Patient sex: M
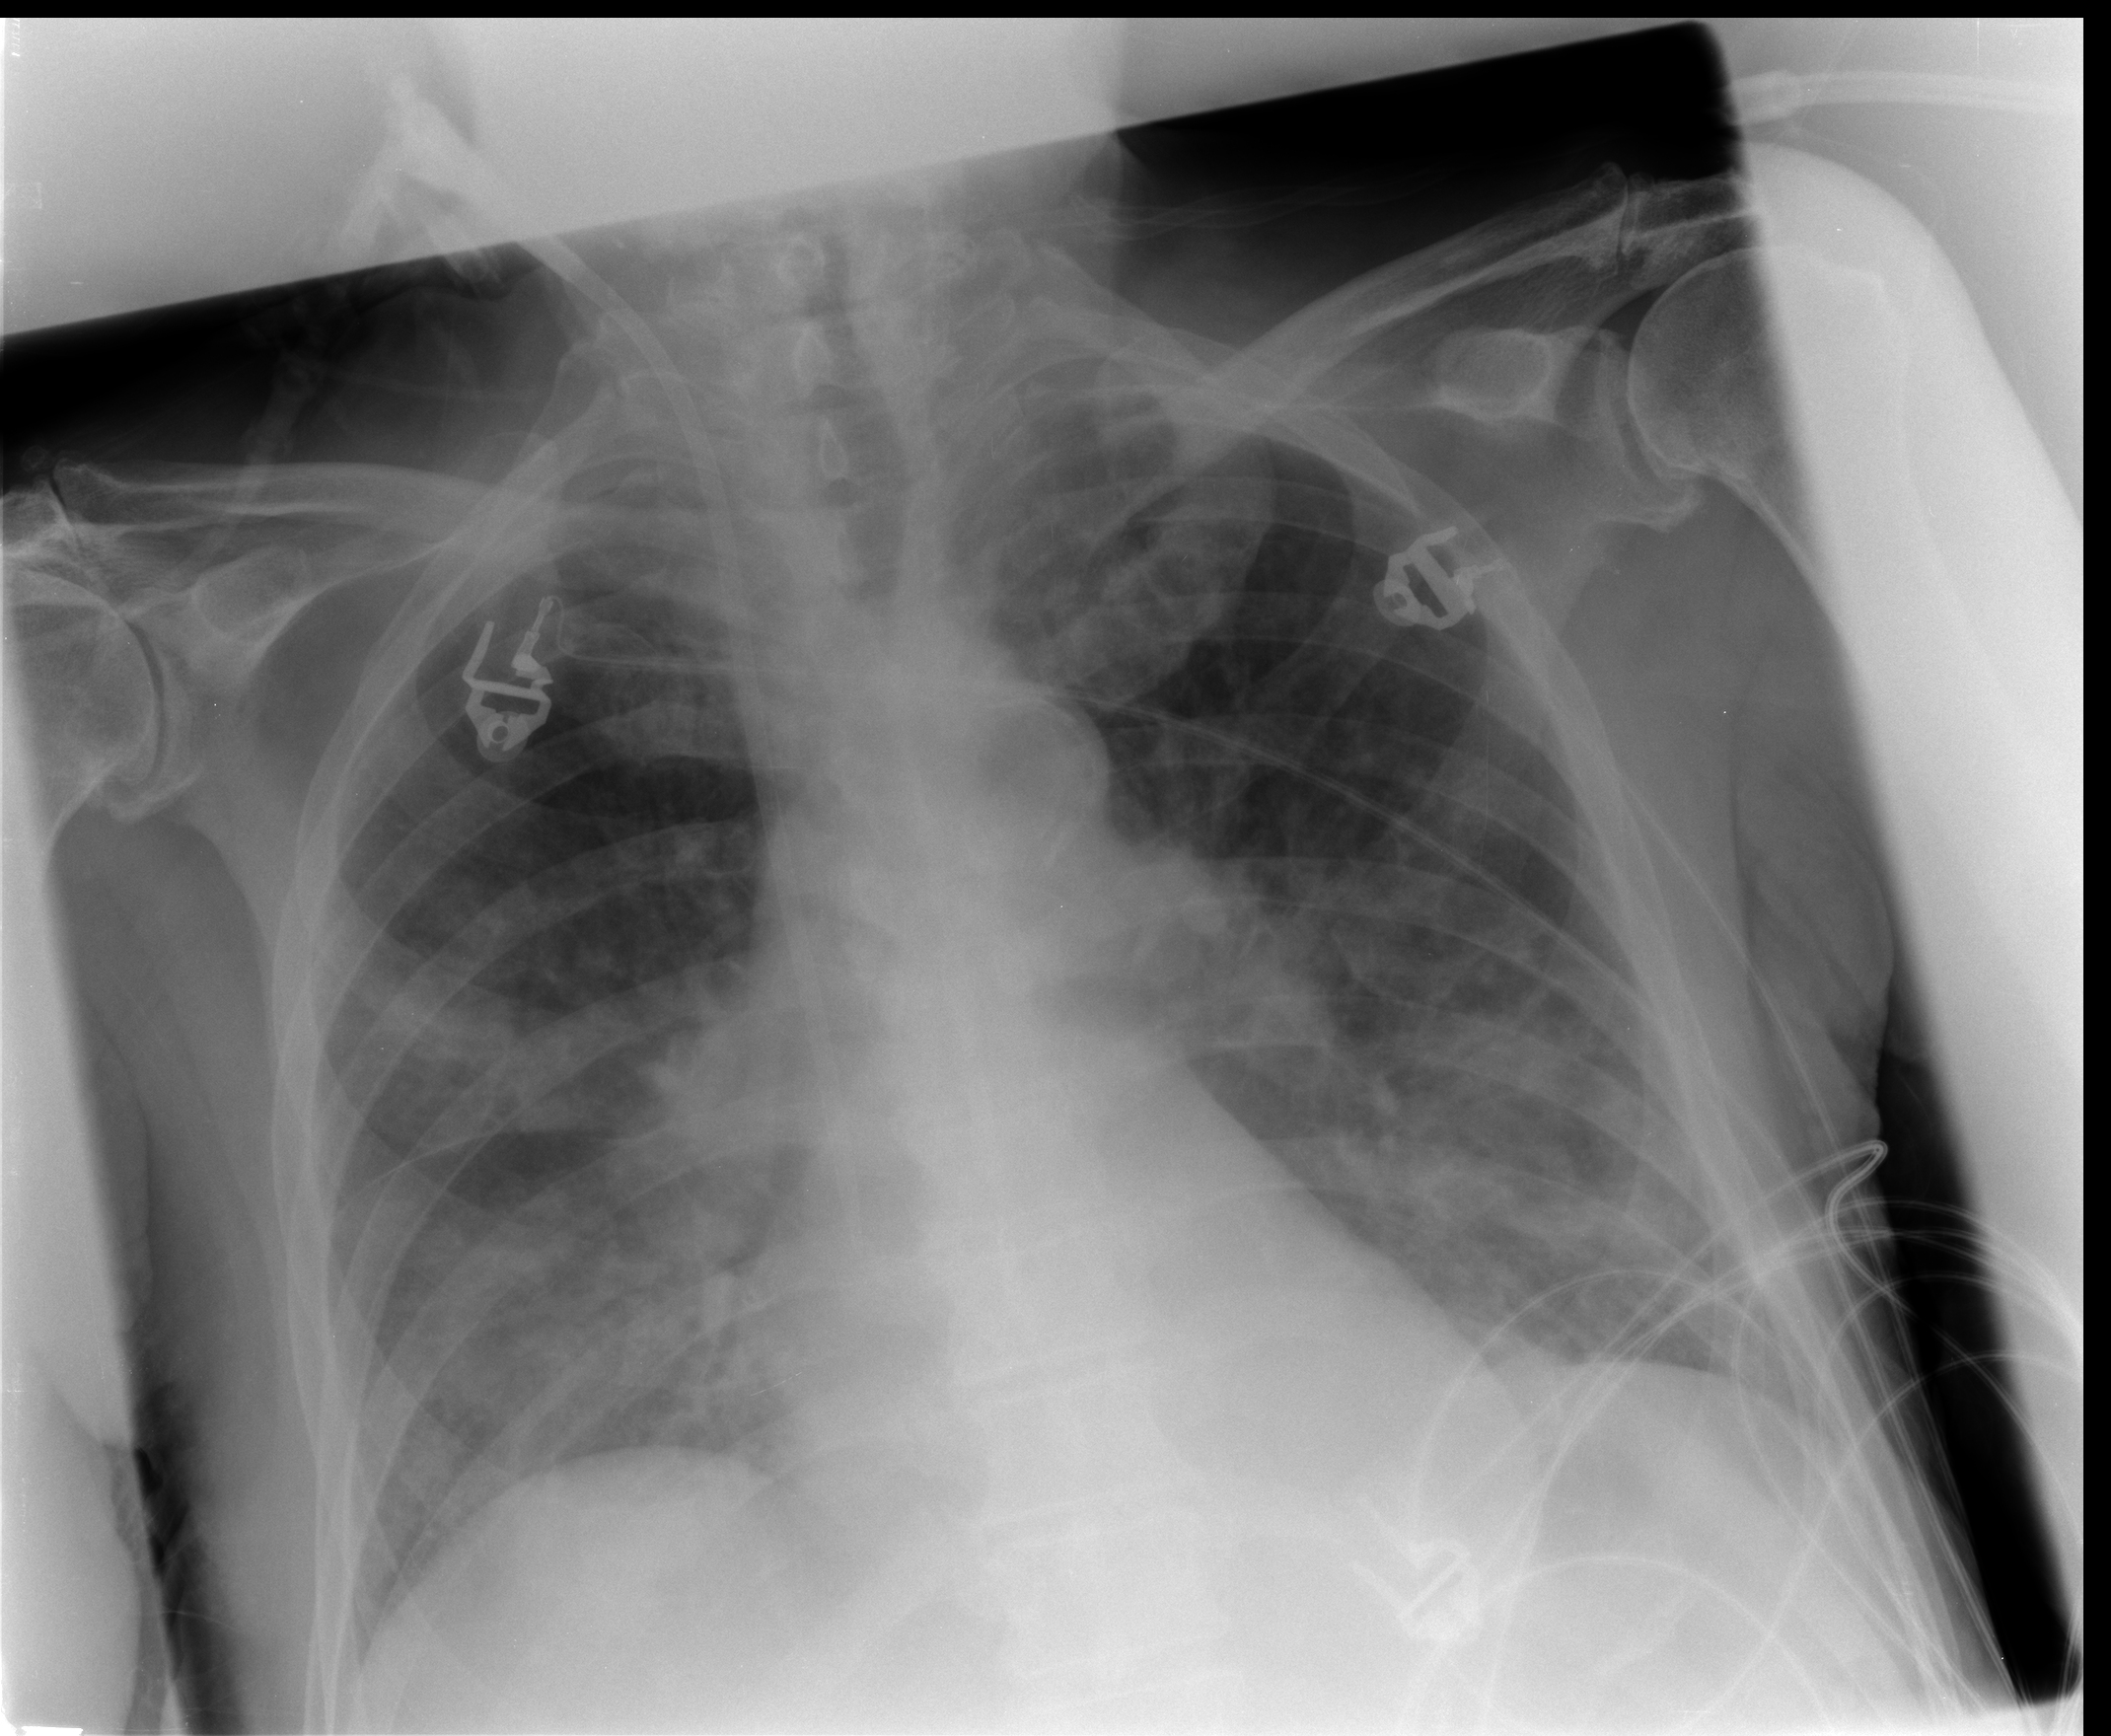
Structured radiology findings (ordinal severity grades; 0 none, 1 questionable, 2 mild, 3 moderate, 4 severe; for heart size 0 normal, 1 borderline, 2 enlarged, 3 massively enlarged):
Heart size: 0
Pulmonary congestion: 1
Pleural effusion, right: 0
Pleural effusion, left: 0
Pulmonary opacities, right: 2
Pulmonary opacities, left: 2
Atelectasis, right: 2
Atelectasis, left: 2